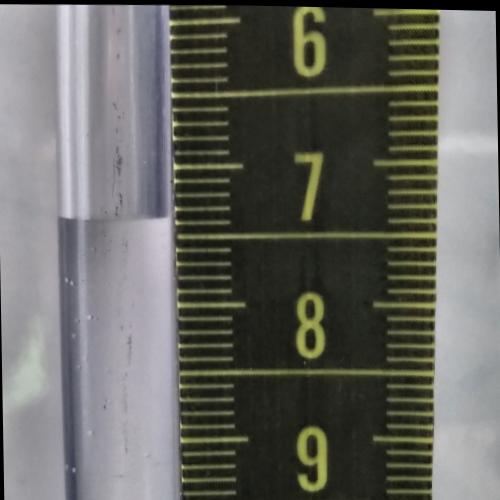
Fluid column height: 7.4 cm